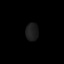
Tissue: lung
Cell type: Epithelial cells
Senescence score: 0.09599
Nuclear area (px): 221
Mean DAPI intensity: 28.19